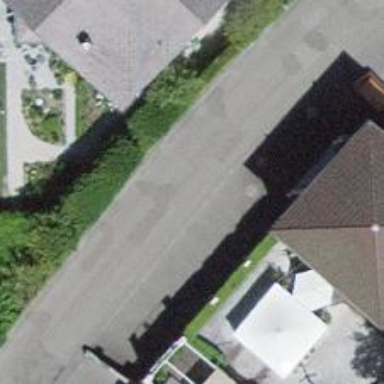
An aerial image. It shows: Residential road with asphalt surface.